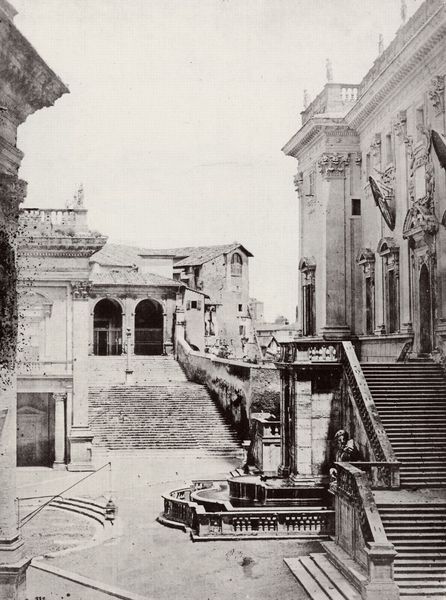
Titel: Piazza del Campidoglio
Künstler: Italienischer Photograph
Standort: Kopenhagen
Institution: Bibliothek der Kunstakademie
Schlagwörter: himmel, schatten, wasser, weiß, stadt, blumen, fenster, geschwungen, grau, hell, marmor, pfeiler, schwarz, säule, säulen, tür, anlage, dach, gebäude, haus, rot, schloss, weg, alt, architektur, barock, stein, ferne, häuser, brüstung, büsche, gitter, figur, stoff, klassizismus, pflanzen, renaissance, brunnen, rund, balkon, spanien, ecke, ansicht, bogen, fahnen, fassade, fassaden, italien, venedig, fahne, dächer, giebel, gelände, hof, platz, pilaster, sepia, figuren, treppe, treppen, aufgang, durchgang, geländer, stufen, tor, foto, fotografie, photographie, bögen, eingang, zugang, arkade, ruine, veranda, palast, palazzo, torbogen, balustrade, schwarzweiss, arkaden, kapitelle, rom, photo, portal, tore, wappen, gesims, skulpturen, statuen, residenz, portikus, vatikan, ballustrade, fontäne, flaggen, absatz, fotographie, verspielt, aufnahme, brunne, geschoss, historisch, etage, treppenaufgang, fluchten, öffentlich, stiegen, baukunst, urbanistik, altstadt, olatz, verschachtelt, perspektiven, teppenaufgang, engelsbrunnen